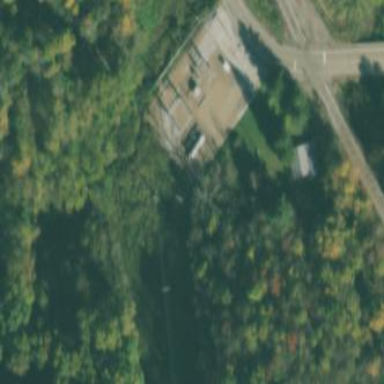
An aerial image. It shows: Building housing minor distribution power substation.